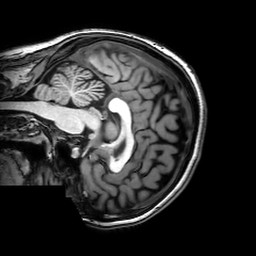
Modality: T1w
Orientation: sagittal
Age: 25
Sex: female
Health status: healthy
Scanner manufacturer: philips
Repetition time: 0.008194 s
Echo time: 0.00375 s